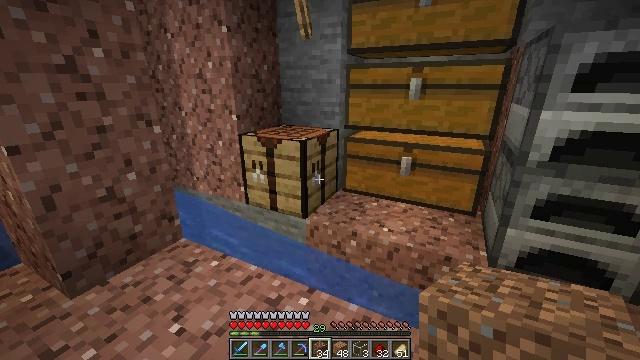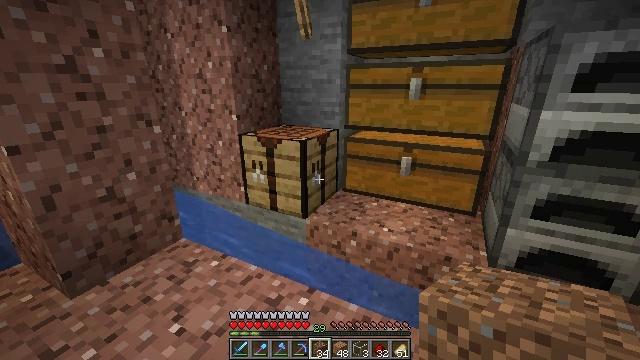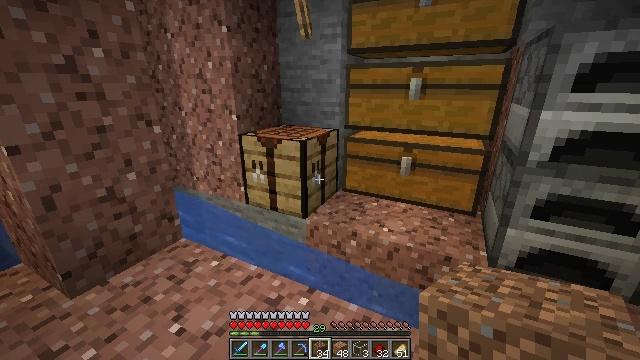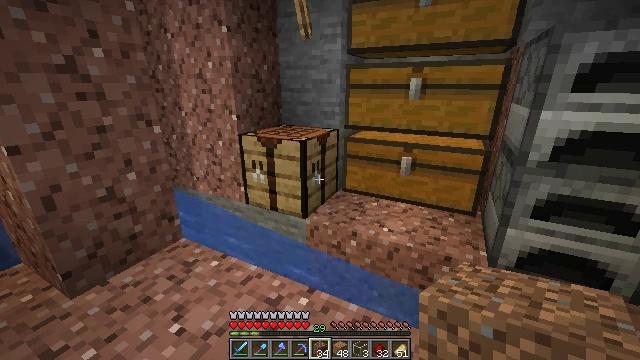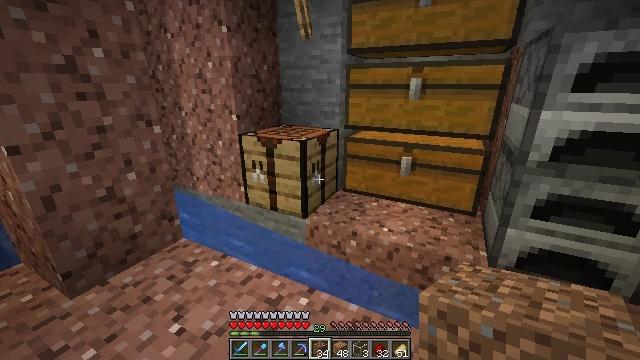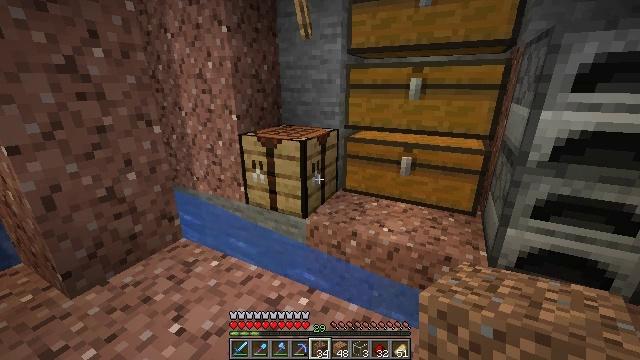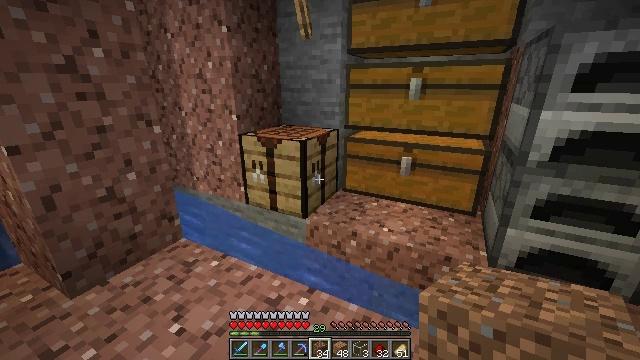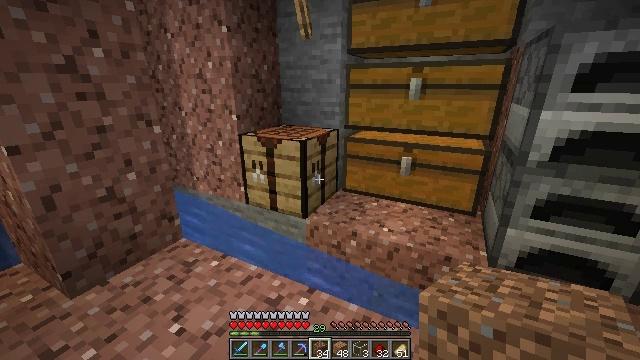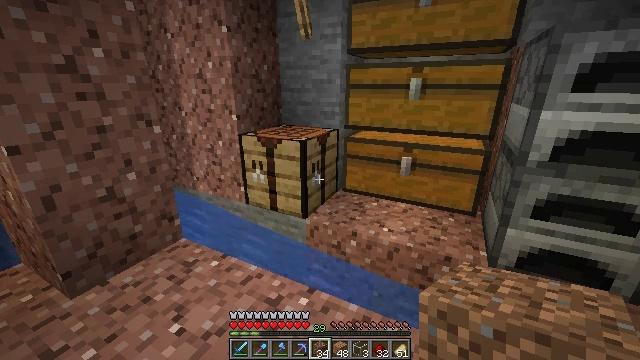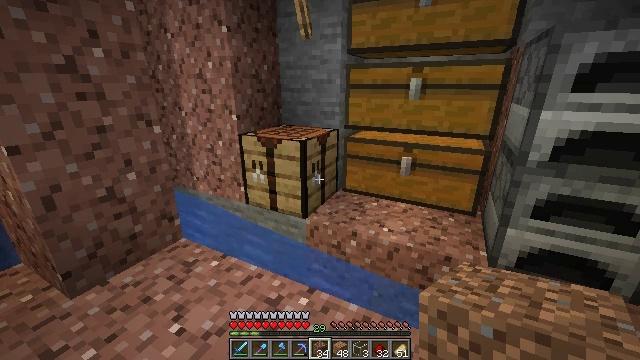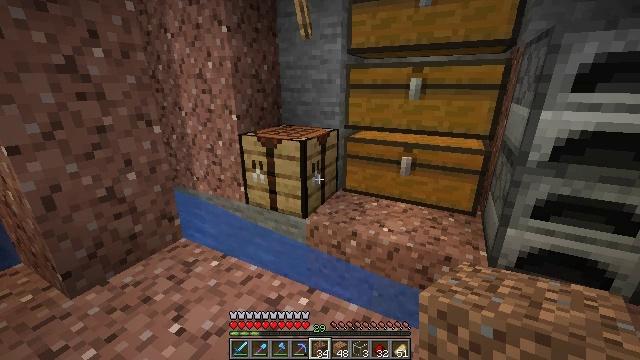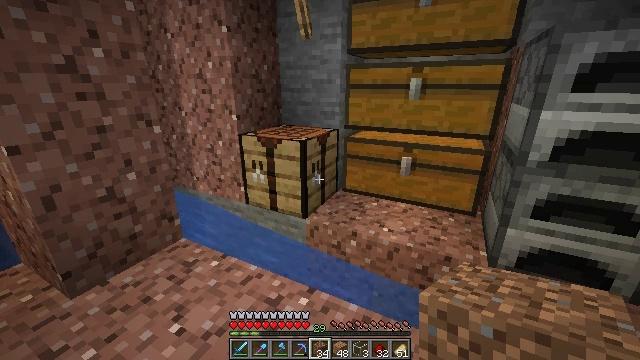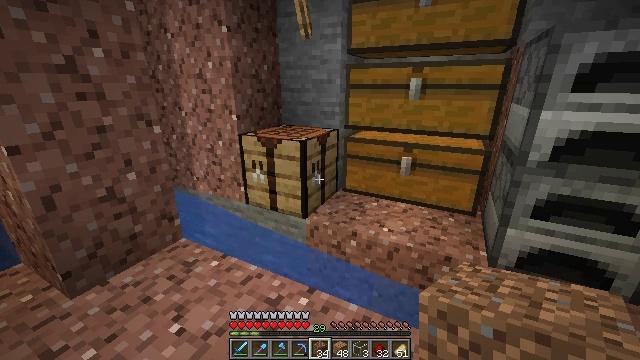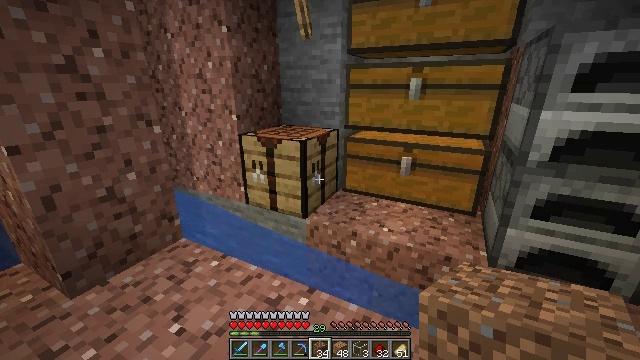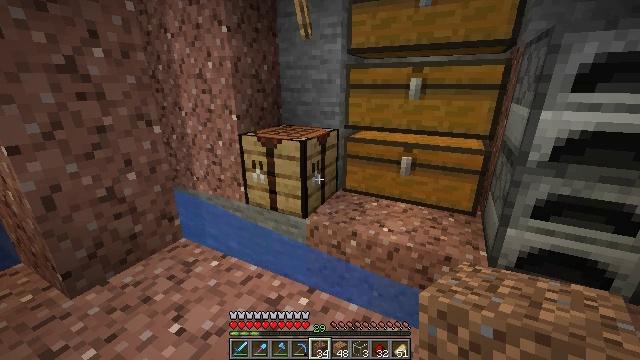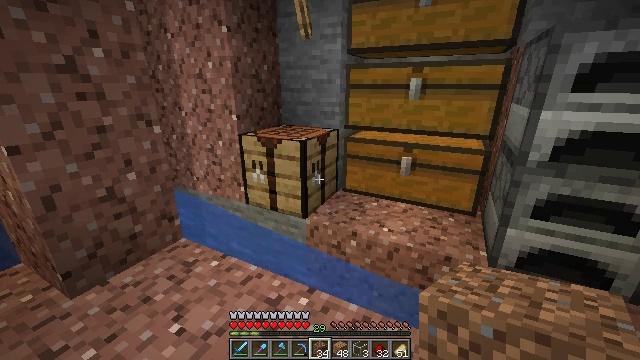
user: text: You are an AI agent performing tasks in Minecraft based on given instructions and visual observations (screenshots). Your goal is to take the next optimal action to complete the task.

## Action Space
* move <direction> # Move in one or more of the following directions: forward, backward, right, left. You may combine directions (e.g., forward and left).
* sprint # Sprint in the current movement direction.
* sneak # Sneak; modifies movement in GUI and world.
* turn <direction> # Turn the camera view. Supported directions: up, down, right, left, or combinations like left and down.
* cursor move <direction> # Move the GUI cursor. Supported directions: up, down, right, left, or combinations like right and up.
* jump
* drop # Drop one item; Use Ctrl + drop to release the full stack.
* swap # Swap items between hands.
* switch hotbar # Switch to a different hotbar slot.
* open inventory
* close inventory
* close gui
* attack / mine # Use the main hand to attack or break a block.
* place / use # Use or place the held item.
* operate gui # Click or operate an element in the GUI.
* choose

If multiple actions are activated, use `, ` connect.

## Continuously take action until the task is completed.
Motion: motion action
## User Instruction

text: Form a golden helmet using the crafting table and gold.
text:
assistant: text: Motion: no_op
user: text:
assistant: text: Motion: no_op
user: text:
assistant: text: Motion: no_op
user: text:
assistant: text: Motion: no_op
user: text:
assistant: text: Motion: no_op
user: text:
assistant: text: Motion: no_op
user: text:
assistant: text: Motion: no_op
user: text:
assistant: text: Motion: no_op
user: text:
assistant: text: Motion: no_op
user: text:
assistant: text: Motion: no_op
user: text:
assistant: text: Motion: no_op
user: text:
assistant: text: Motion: no_op
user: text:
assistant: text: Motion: no_op
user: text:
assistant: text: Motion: no_op
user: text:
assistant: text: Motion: no_op
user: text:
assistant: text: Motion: no_op
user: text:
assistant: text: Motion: no_op
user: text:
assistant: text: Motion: no_op
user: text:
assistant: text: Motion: no_op
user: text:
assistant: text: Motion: no_op
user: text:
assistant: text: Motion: no_op
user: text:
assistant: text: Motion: no_op
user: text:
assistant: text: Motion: no_op
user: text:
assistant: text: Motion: no_op
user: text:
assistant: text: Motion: no_op
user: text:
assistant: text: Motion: no_op
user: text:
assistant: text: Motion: no_op
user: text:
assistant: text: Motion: no_op
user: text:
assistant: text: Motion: no_op
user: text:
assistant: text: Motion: no_op